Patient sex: M
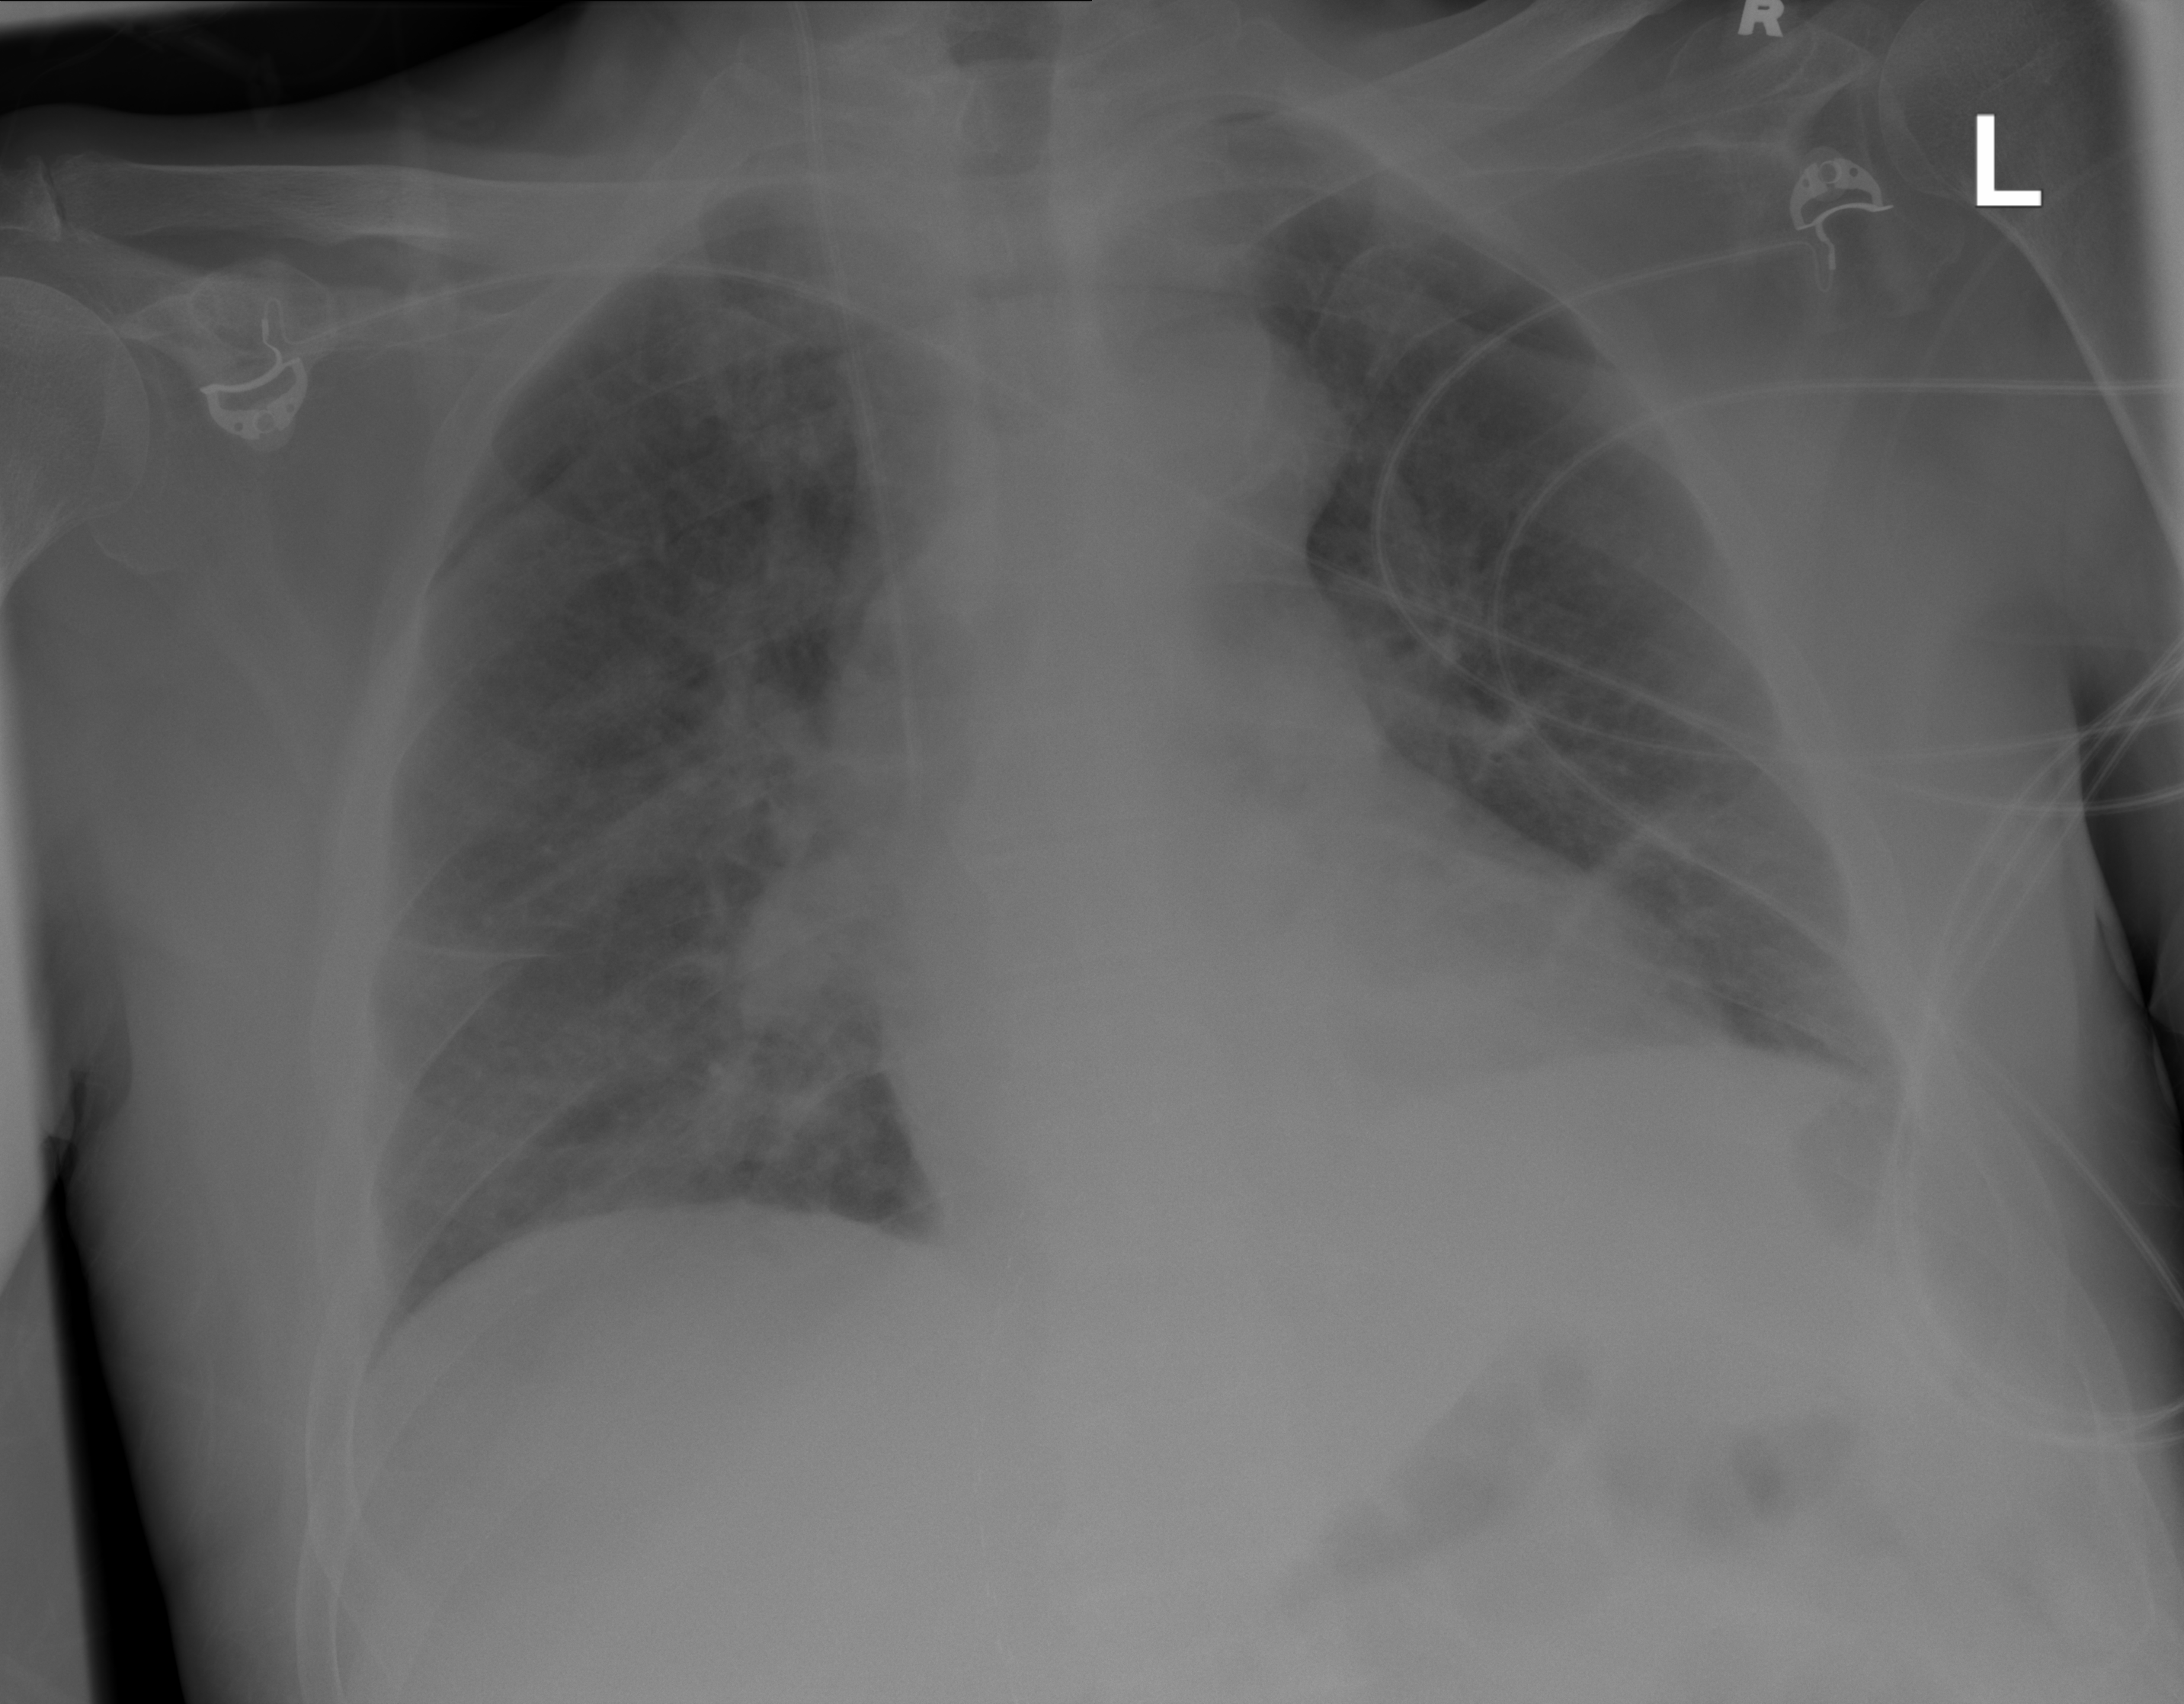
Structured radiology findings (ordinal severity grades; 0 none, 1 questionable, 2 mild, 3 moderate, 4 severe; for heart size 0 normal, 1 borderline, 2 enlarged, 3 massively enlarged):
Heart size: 0
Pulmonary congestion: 0
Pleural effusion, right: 0
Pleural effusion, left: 0
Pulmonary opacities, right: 1
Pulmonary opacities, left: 0
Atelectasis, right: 0
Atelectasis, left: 0